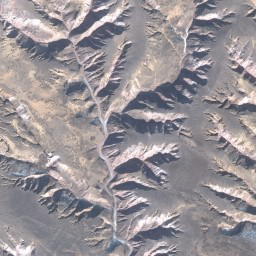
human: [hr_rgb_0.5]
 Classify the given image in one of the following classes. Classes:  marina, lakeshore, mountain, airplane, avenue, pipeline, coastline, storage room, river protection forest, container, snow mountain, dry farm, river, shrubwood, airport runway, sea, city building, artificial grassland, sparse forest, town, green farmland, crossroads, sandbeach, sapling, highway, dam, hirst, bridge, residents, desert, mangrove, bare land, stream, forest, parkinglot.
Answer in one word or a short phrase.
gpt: mountain